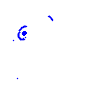
Particle: electron